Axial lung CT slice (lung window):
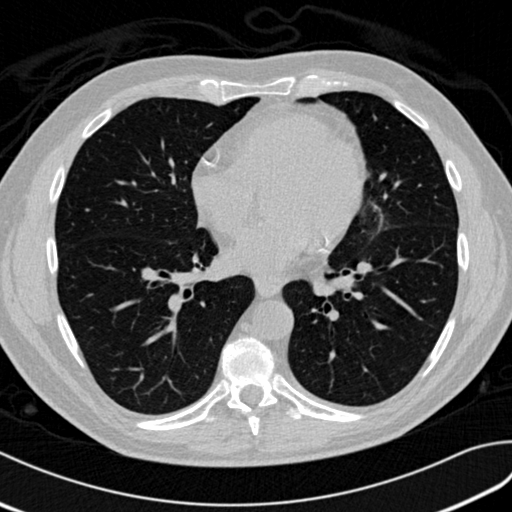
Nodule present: no